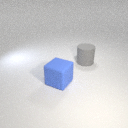
large blue rubber cube to the left of large gray rubber cylinder